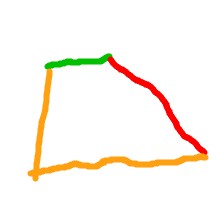
Shape: trapezoid